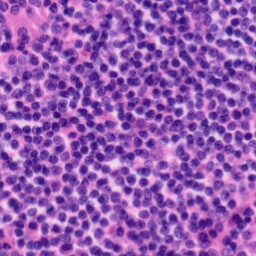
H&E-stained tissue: Tonsil